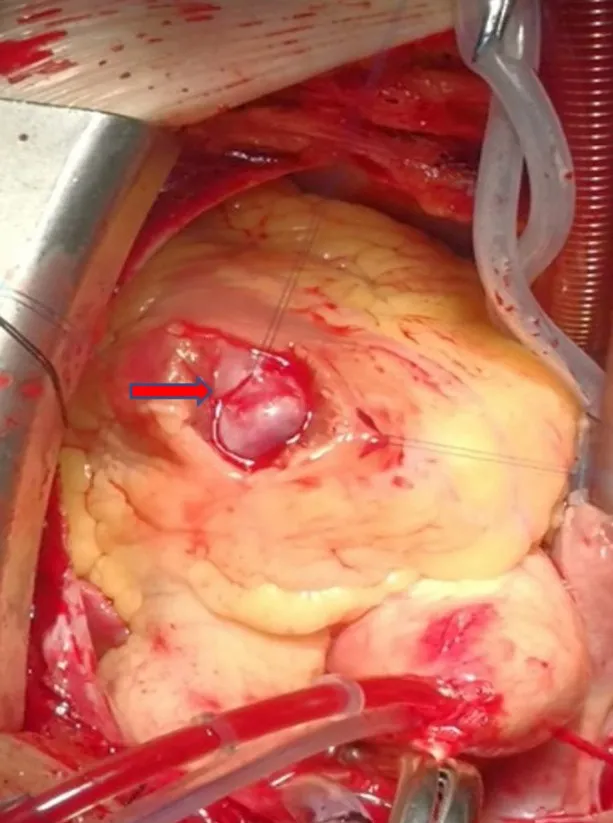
The tumor was located in the outflow tract of the right ventricle, with smooth surface and red cystic mass.
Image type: medical_photograph (other_medical_photograph)